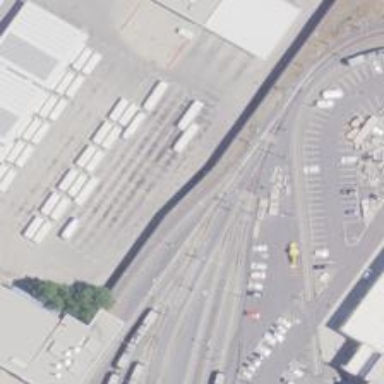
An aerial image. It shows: Yard used for service near light rail railway.